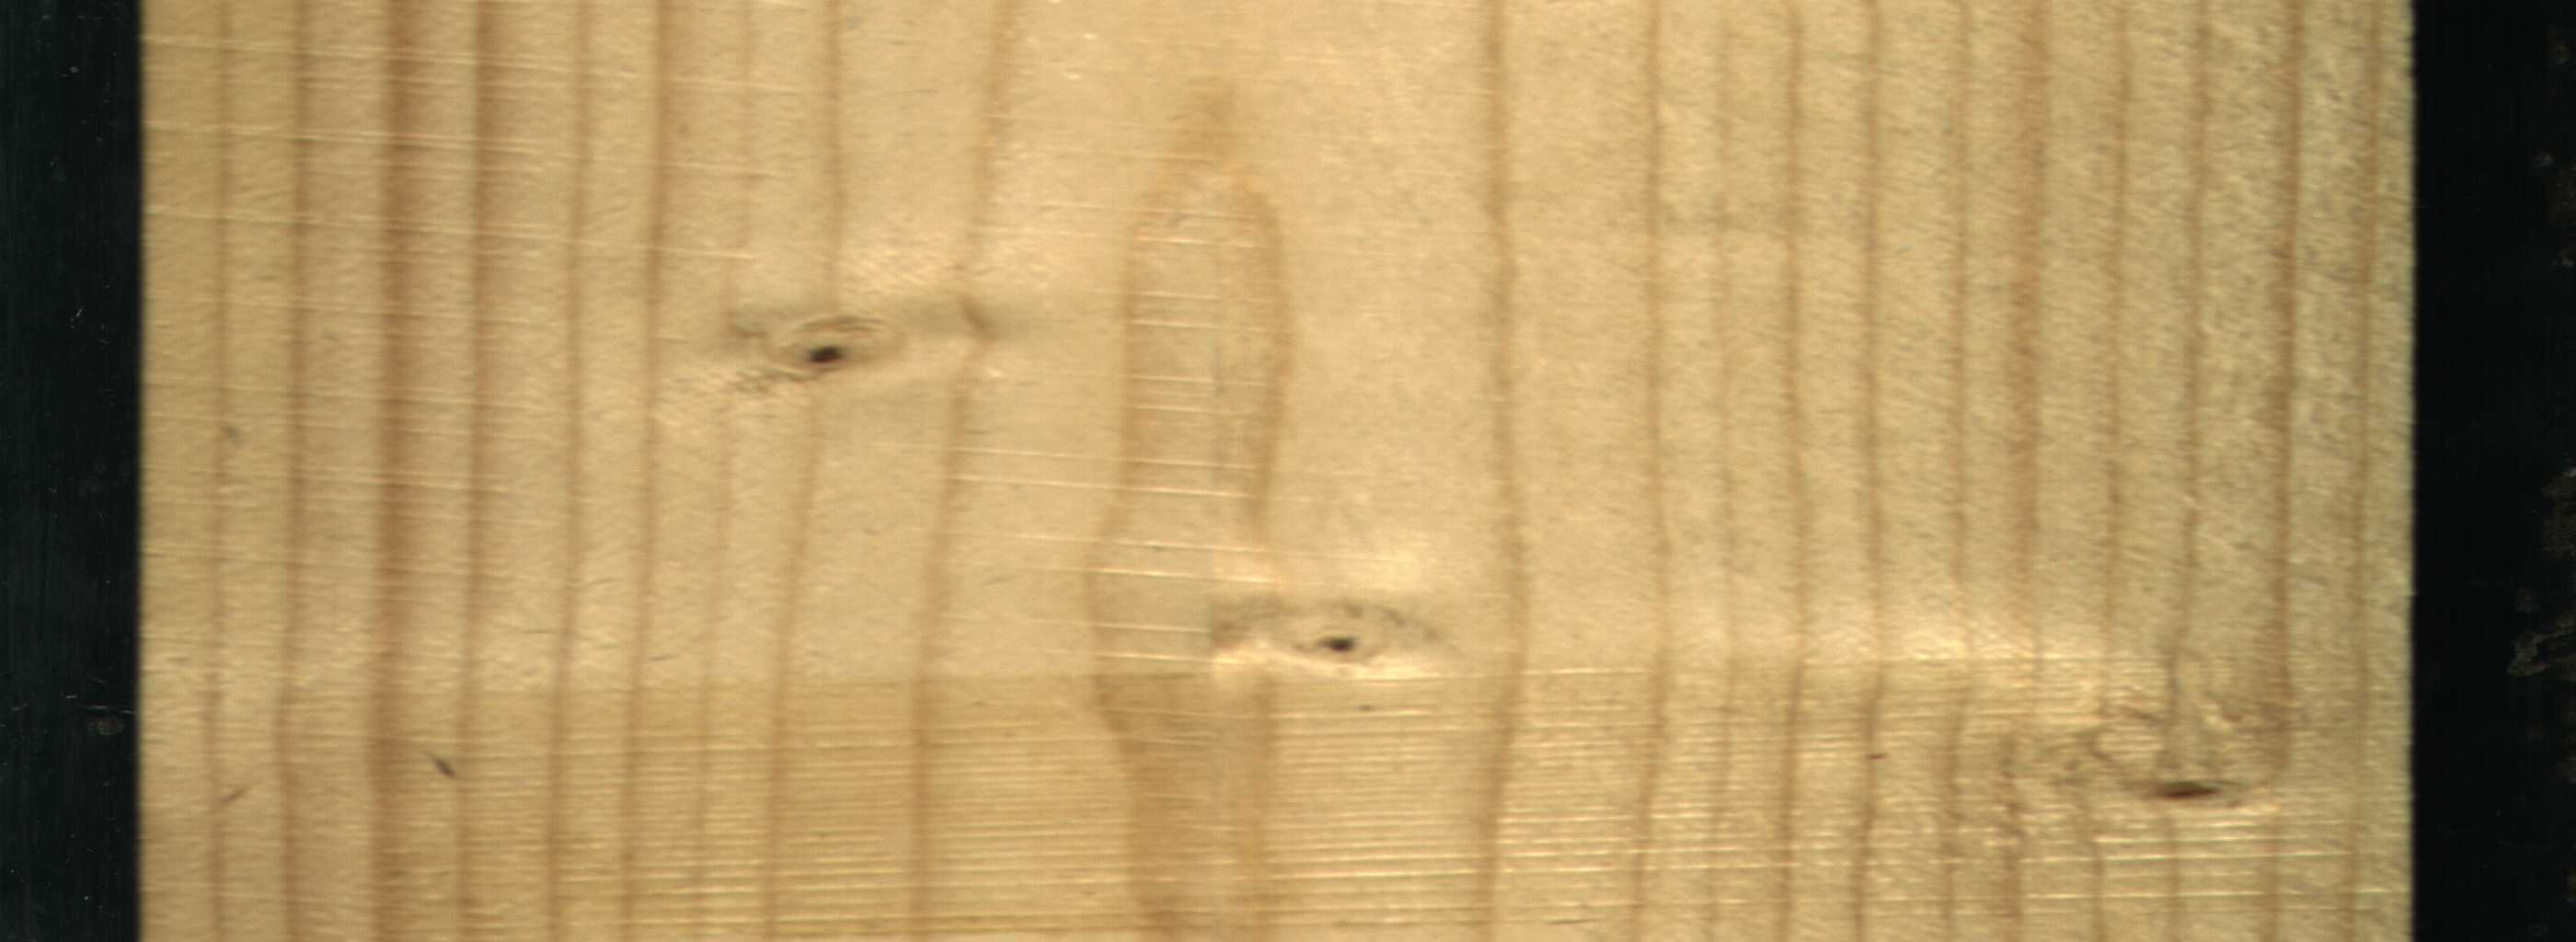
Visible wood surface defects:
Live_Knot
Live_Knot
Live_Knot